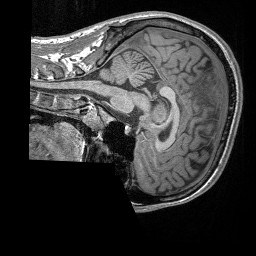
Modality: T1w
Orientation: sagittal
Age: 21
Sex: male
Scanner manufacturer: siemens
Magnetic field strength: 3 T
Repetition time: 1.56 s
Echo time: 0.00207 s